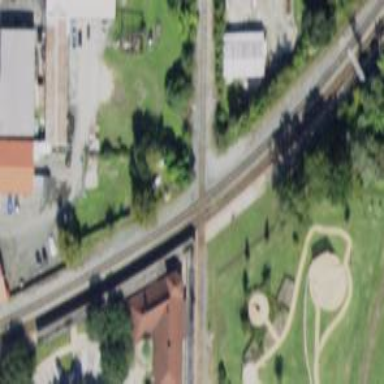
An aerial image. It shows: Railway crossing.